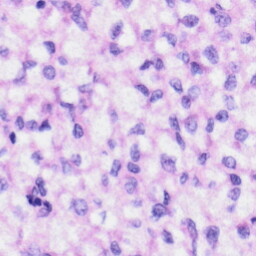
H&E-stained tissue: Liver